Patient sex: M
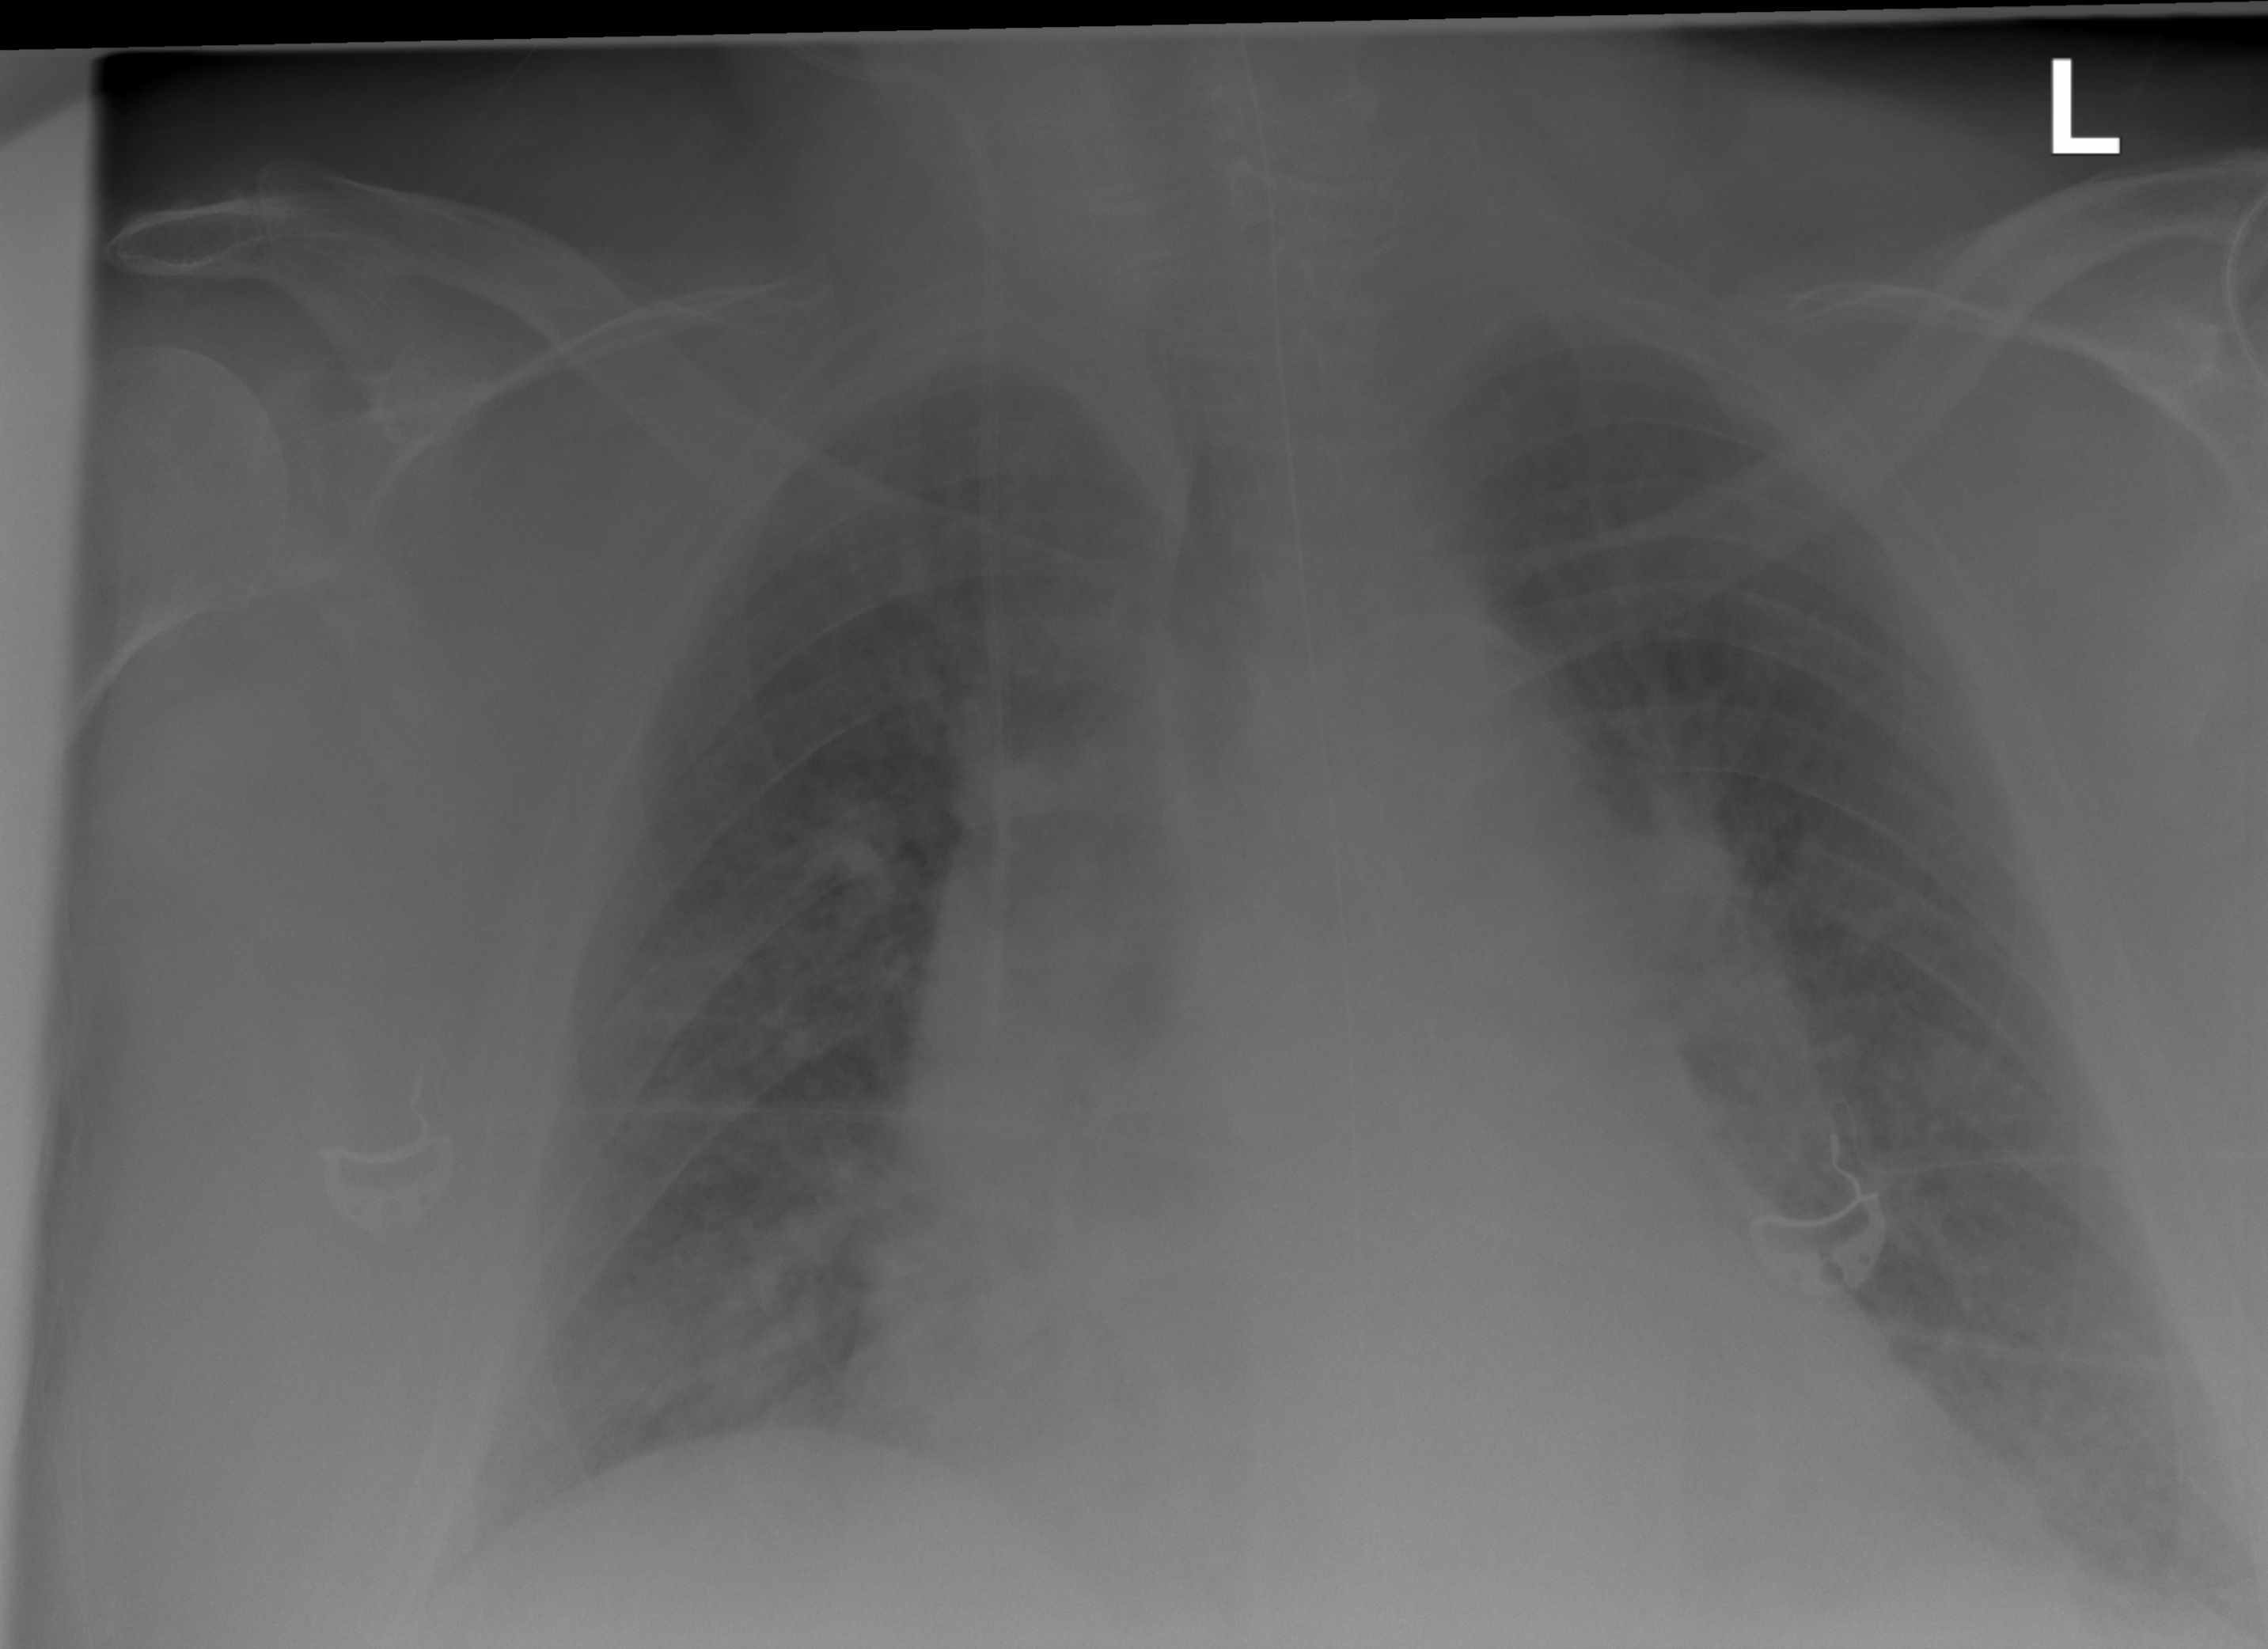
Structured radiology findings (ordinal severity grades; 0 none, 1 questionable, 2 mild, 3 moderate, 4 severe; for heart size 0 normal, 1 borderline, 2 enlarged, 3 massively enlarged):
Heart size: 2
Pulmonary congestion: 2
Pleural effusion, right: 0
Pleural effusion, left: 0
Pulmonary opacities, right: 2
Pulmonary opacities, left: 2
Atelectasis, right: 2
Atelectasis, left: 2